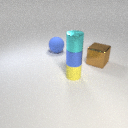
small cyan metal cylinder above small yellow rubber cylinder